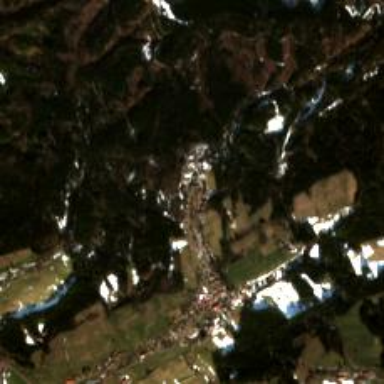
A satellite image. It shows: Village area.